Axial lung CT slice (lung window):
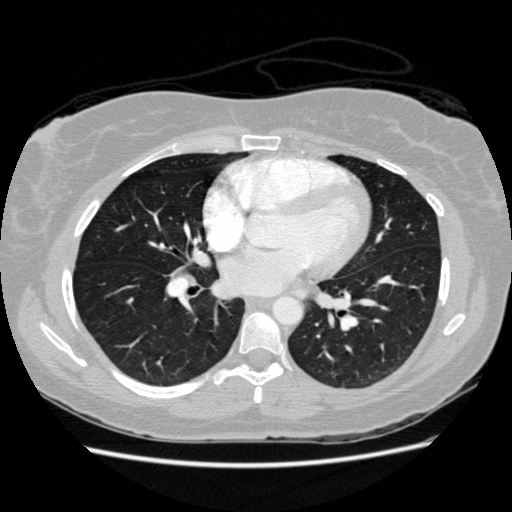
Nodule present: no